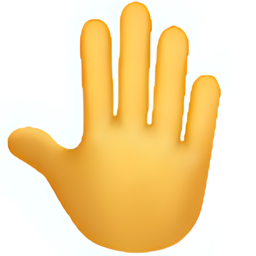
Name: raised back of hand
Emoji: 🤚
Group: People & Body
Sub-group: hand-fingers-open